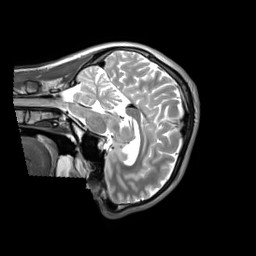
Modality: T2w
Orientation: sagittal
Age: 22
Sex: male
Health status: ill
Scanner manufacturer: siemens
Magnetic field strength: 3 T
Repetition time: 2.8 s
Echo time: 0.326 s